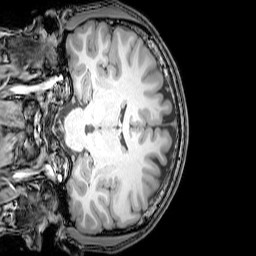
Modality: T1w
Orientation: coronal
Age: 22
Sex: male
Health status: healthy
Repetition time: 0.081 s
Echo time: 0.037 s